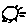
Label: sun